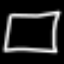
Label: square